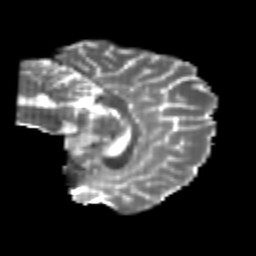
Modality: T2w
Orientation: sagittal
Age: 25
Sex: male
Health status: healthy
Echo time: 0.074 s